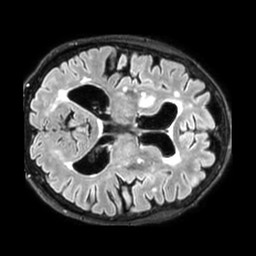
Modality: FLAIR
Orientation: axial
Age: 76
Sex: female
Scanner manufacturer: philips
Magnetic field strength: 3 T
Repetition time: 4.8 s
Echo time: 0.34 s